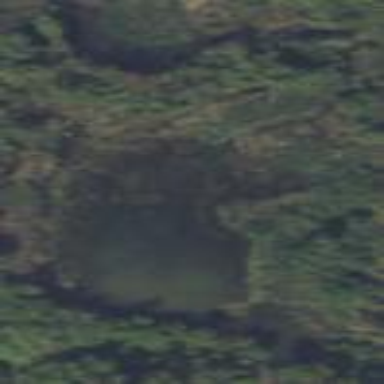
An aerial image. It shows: Serene pond surrounded by nature.